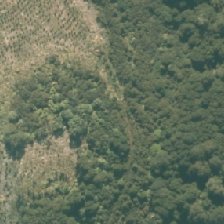
Land cover: manuka_kanuka